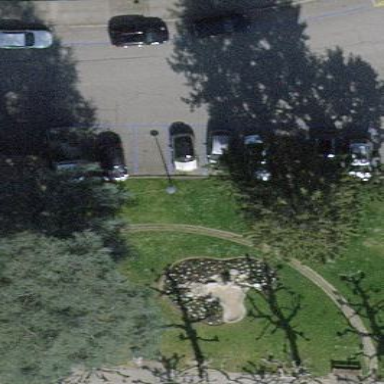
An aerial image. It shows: Park.